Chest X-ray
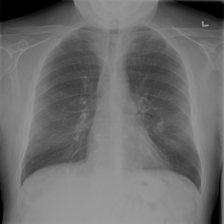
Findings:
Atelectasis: negative
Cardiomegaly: negative
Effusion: negative
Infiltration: negative
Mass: negative
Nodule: positive
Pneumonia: negative
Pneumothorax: negative
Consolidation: negative
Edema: negative
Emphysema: negative
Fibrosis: negative
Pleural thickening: negative
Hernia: negative